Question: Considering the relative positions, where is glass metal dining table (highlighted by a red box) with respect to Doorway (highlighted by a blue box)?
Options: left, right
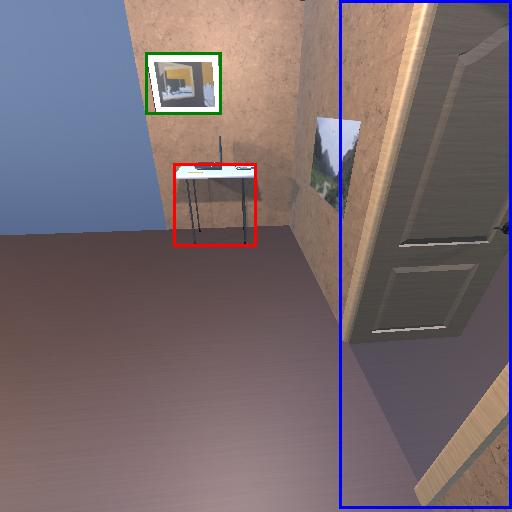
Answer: left